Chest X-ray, PA view. Patient: 44 years old, sex F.
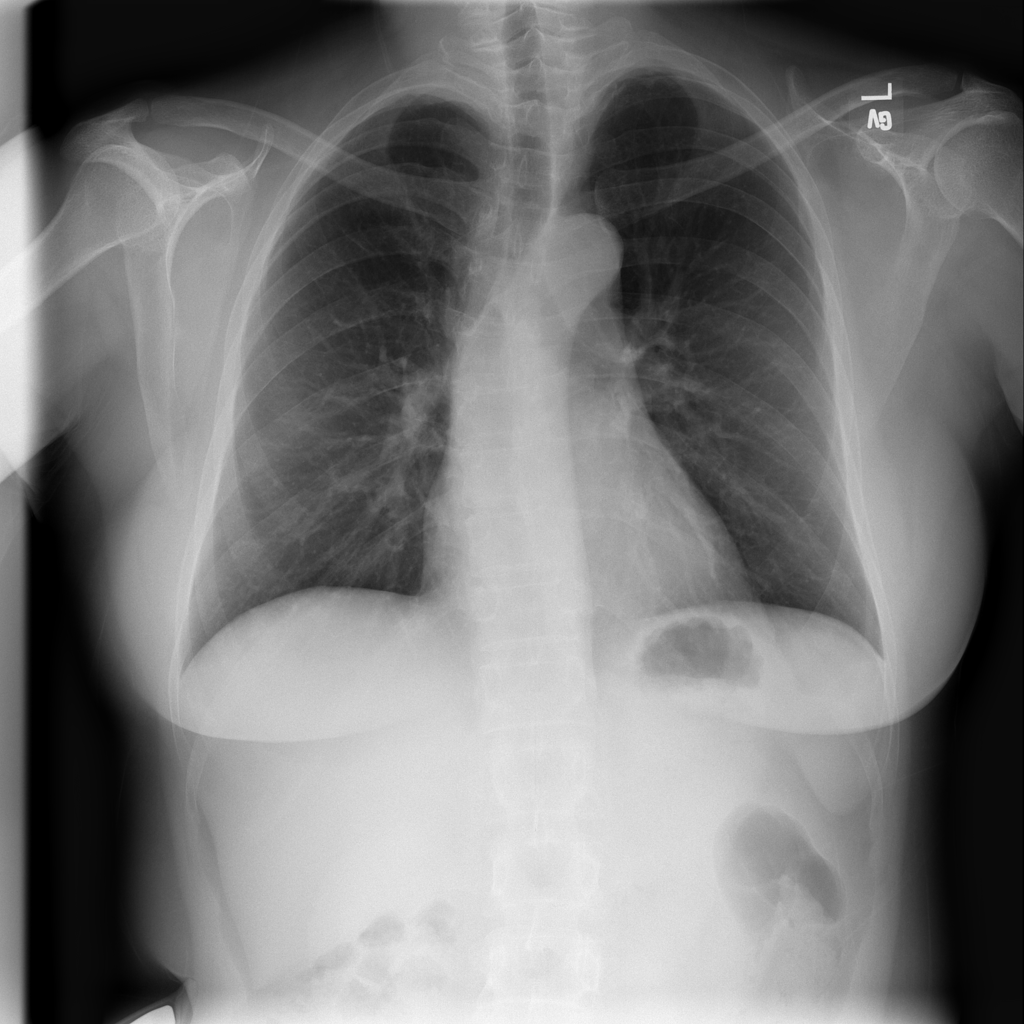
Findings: No Finding